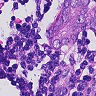
Metastatic tissue present: yes